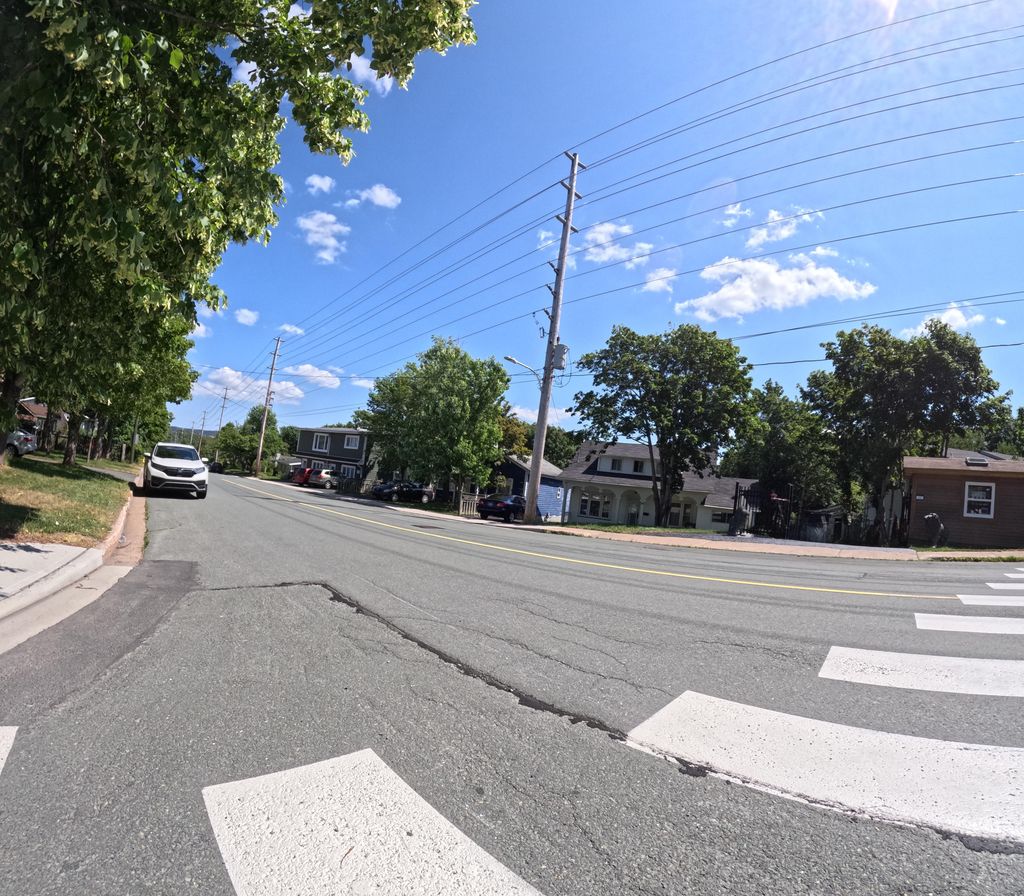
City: st_johns